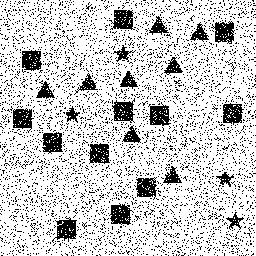
Squares: 12
Triangles: 8
Stars: 4
Total shapes: 24